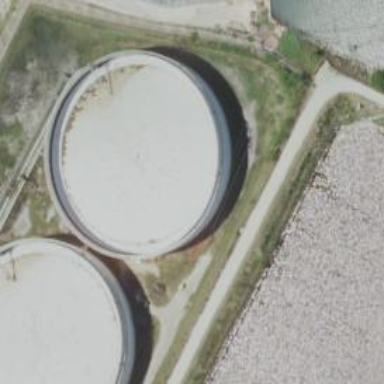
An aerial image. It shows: Storage tank that is man-made.